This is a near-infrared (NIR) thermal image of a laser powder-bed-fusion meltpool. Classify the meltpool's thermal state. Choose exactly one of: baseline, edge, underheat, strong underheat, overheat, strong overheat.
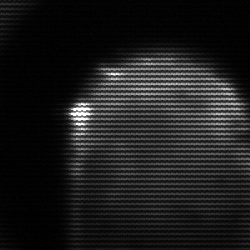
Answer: edge